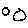
Label: circle